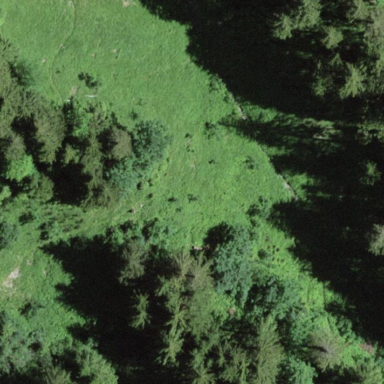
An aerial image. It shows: Forest area.